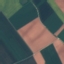
Land use / land cover: AnnualCrop